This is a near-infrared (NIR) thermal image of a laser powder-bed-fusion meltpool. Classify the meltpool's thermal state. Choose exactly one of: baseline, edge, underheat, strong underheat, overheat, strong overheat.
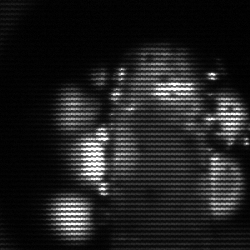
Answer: strong underheat